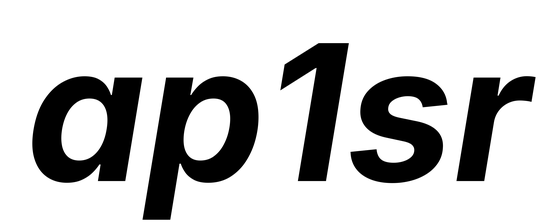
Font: Inter-Italic_Bold_Italic